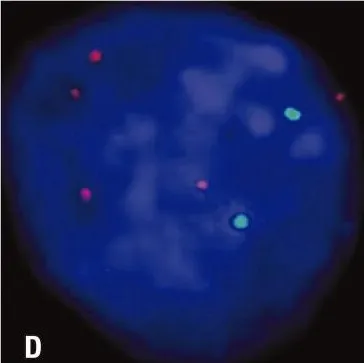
Interphase FISH analysis of the AURKB gene demonstrating elevated DNA copy number in the sample of the patient with Burkitt lymphoma (additional spots in red, control in green) (Kreatech FISH Probes, Amsterdam, The Netherlands). Amplifications of AURKA and AURKB genes were observed in all analyzed cells.
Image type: pathology (fish)